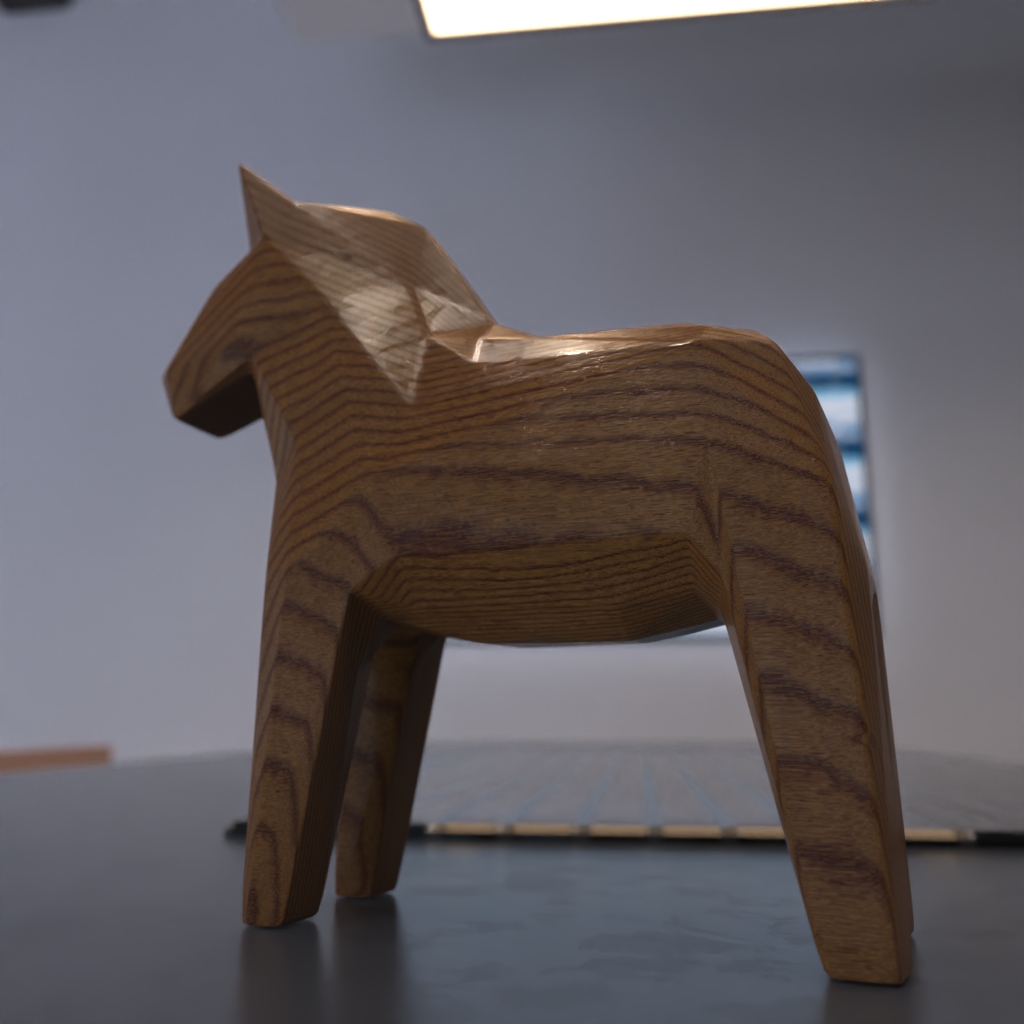
A high quality rendering of a dalahest_oak dalecarlian horse figurine made of varnished dark oak standing on a dark kitchen counter in an dark kitchen counter,medium shot fromlow-angleleft rear side , 35 mm, f 8